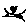
Label: smiley face